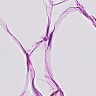
Metastatic tissue present: no